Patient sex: M
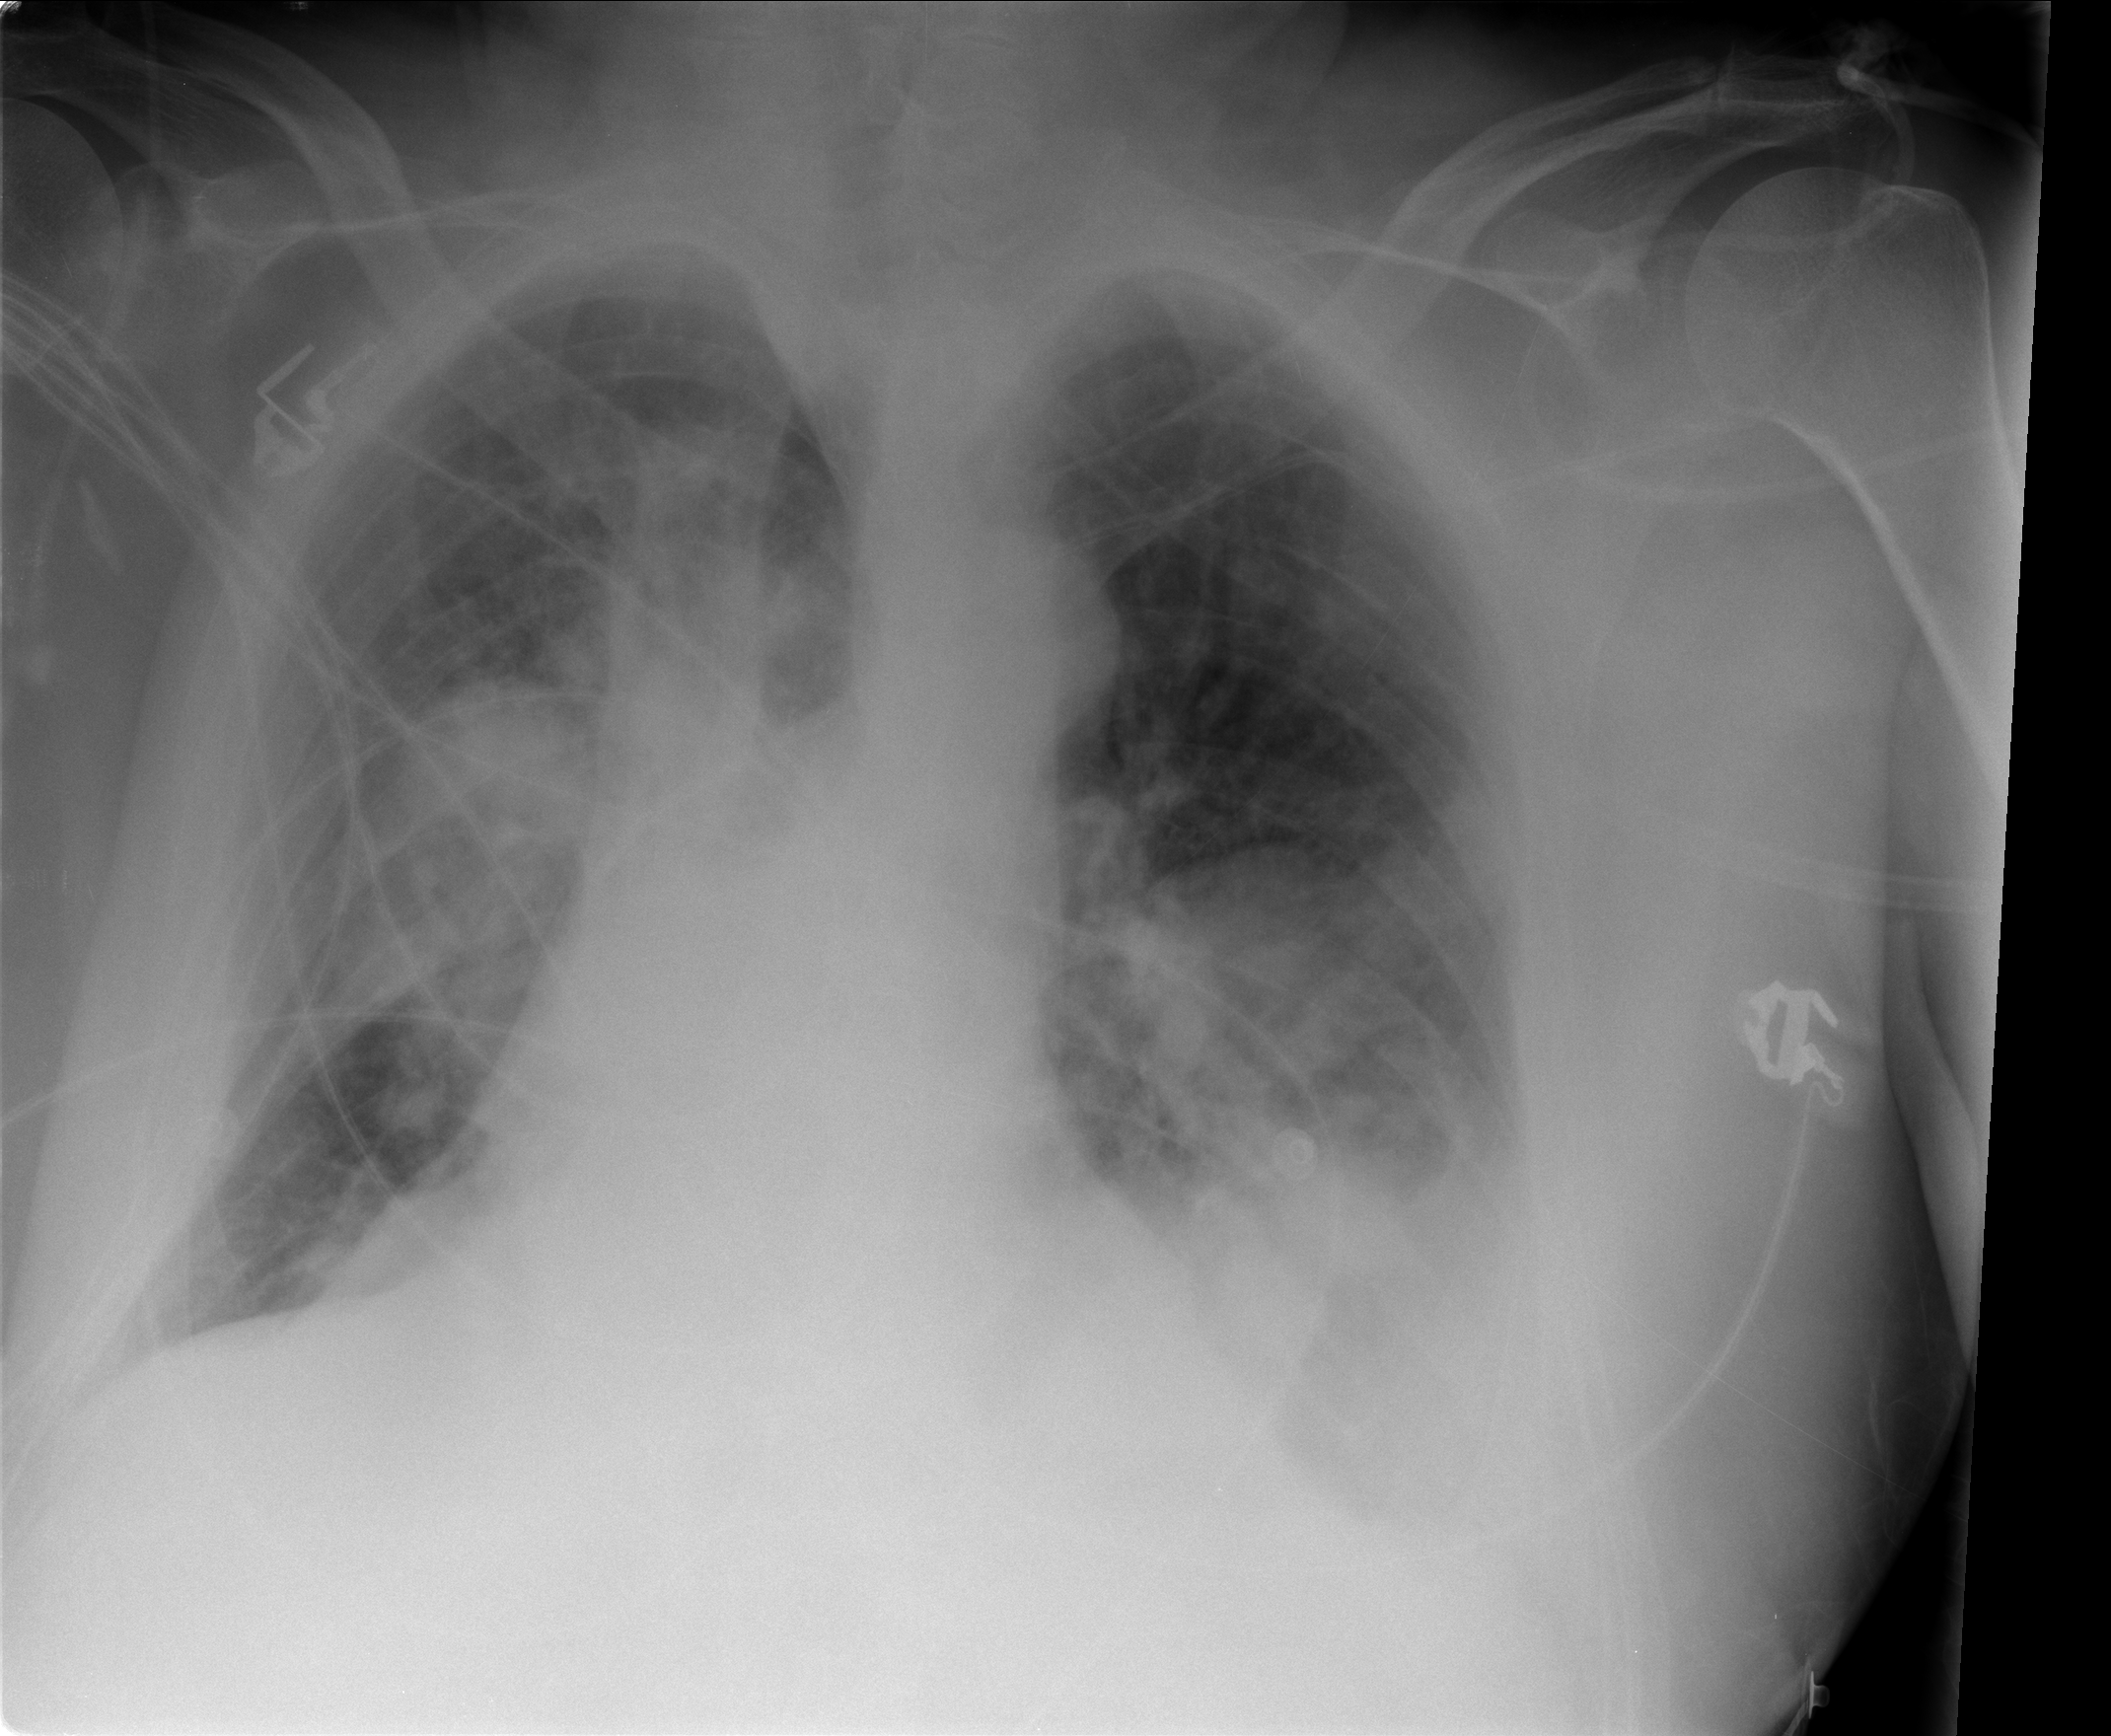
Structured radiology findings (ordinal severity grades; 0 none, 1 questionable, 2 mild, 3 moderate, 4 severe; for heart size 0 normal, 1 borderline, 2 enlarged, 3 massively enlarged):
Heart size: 2
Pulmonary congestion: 1
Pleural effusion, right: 1
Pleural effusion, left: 3
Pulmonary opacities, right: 0
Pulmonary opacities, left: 0
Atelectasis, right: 1
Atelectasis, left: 2